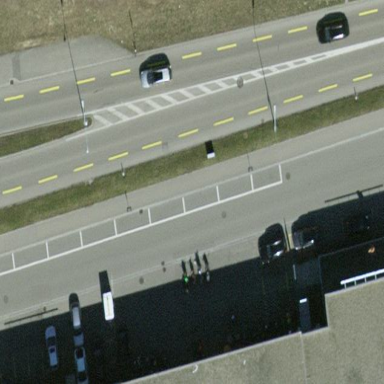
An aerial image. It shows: Parking lane with asphalt surface.